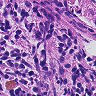
Metastatic tissue present: yes